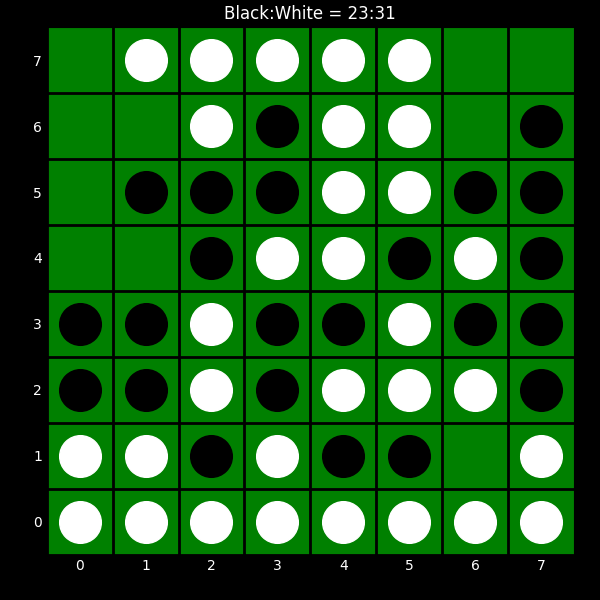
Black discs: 23
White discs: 31